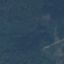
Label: Forest